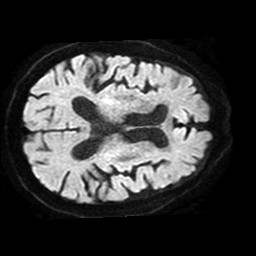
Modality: TRACE
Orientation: axial
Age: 88
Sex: male
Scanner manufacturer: philips
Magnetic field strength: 1.5 T
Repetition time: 3.643 s
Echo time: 0.09255 s